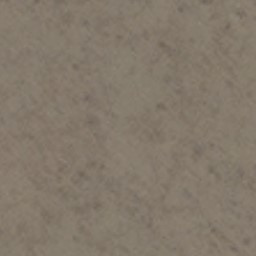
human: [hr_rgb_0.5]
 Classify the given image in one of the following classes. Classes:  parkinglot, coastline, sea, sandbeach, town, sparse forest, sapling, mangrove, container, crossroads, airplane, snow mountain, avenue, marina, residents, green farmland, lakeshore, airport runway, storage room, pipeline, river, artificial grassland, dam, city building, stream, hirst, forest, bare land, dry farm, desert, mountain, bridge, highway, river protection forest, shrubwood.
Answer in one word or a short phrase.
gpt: bare land